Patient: sex M, age 78
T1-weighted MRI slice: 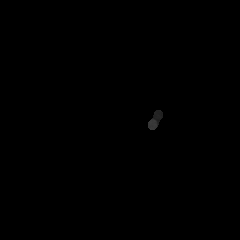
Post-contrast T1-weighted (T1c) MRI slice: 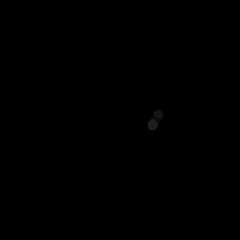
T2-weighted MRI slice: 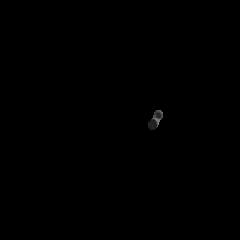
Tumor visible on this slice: no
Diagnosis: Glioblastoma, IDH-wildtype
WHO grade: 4